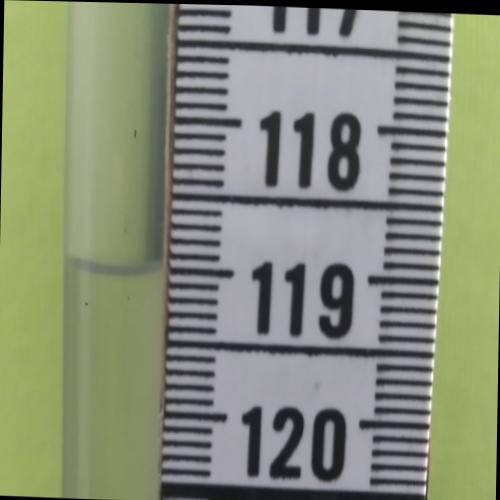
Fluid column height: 119.0 cm